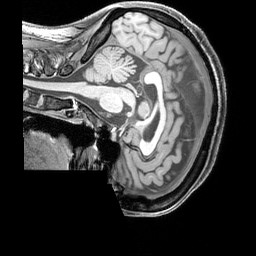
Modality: T1w
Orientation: sagittal
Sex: female
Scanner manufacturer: siemens
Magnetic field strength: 3 T
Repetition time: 2.3 s
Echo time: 0.00226 s